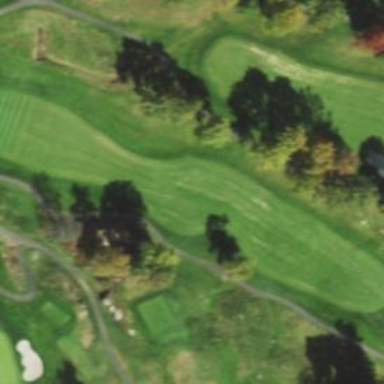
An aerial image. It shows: Grassy area designated as golf fairway.